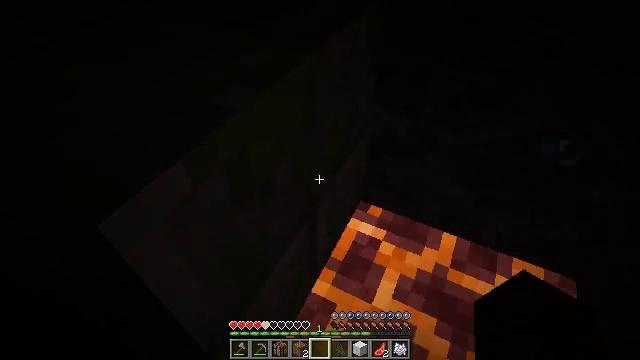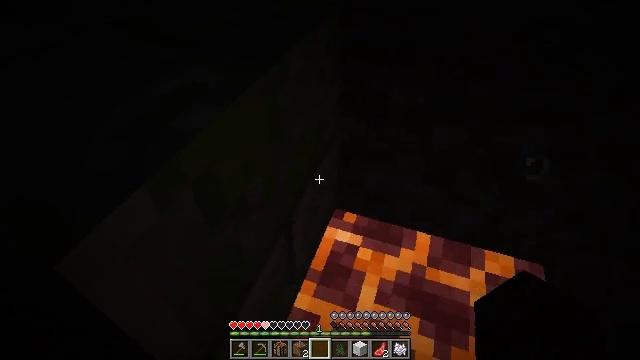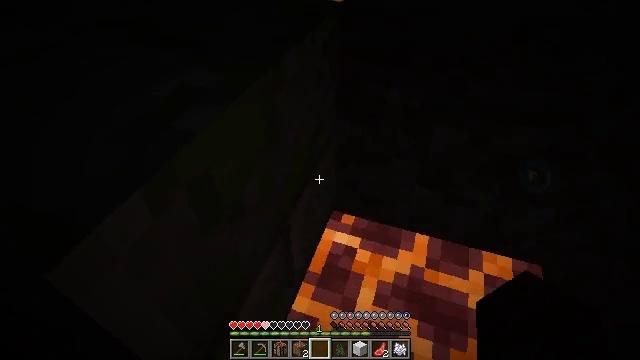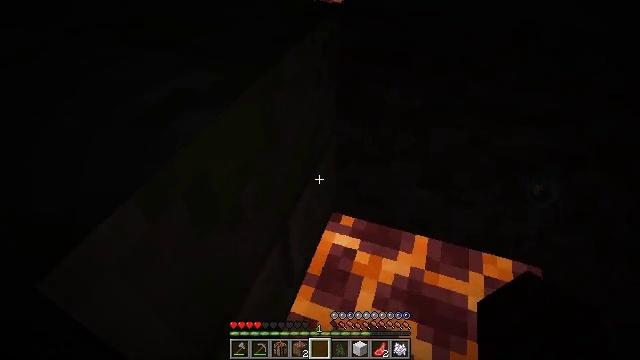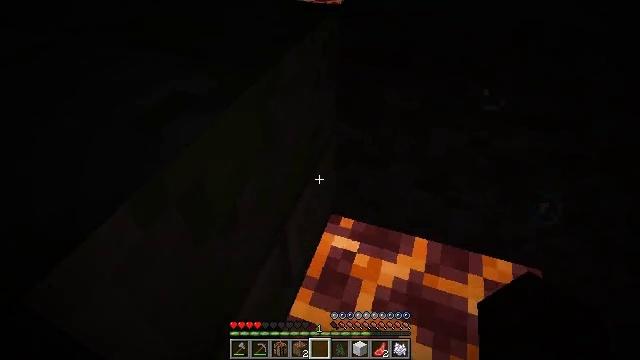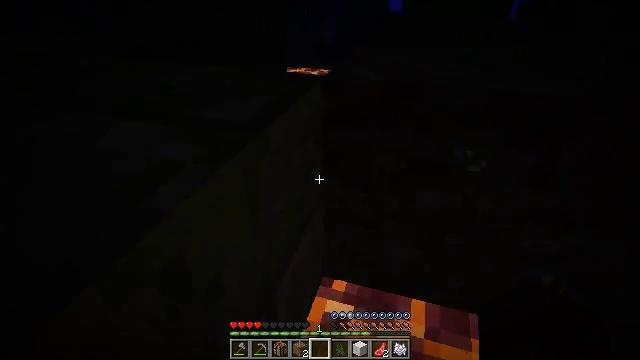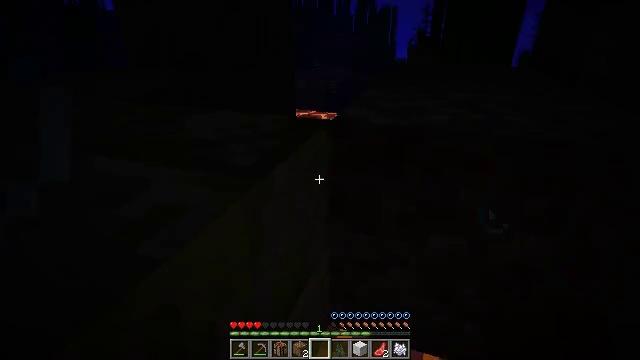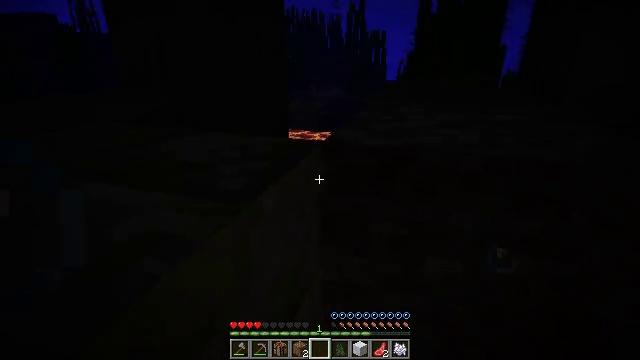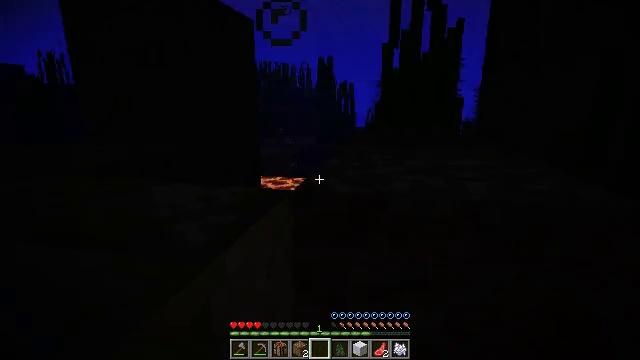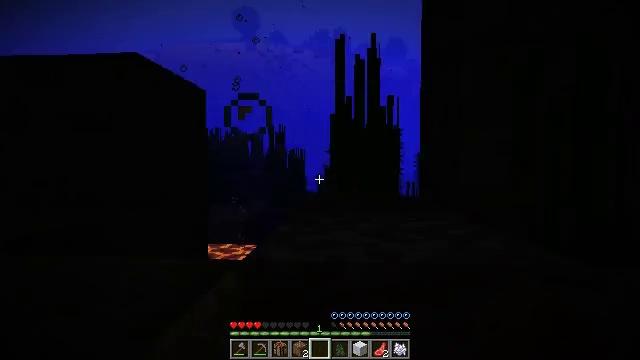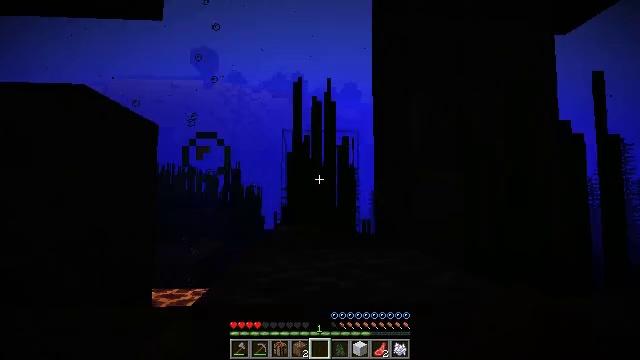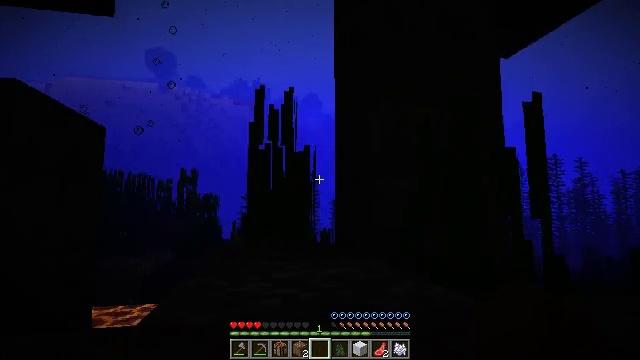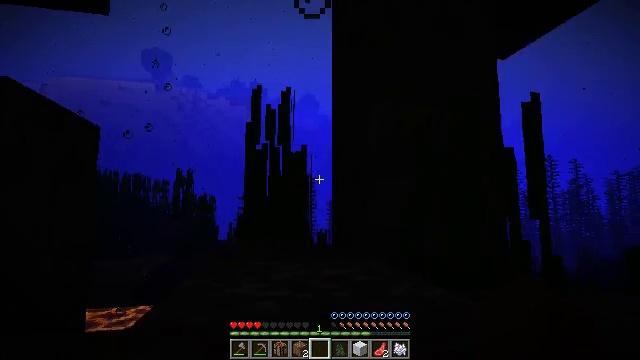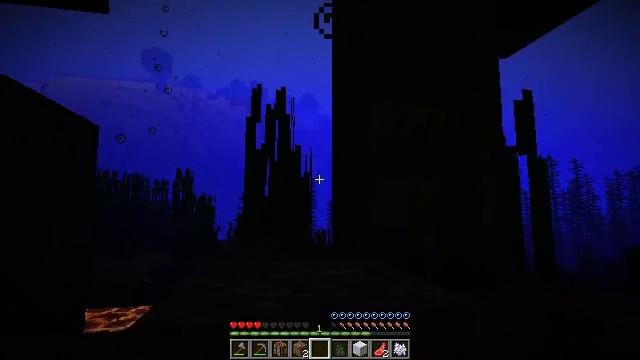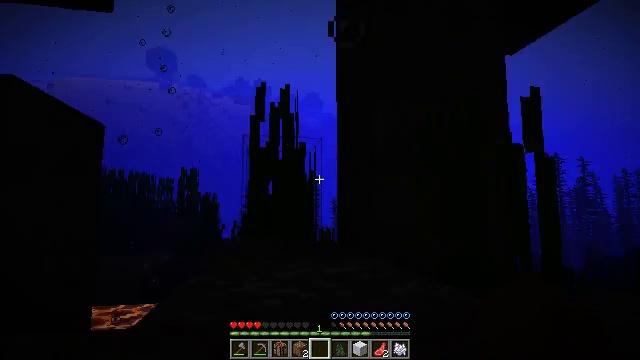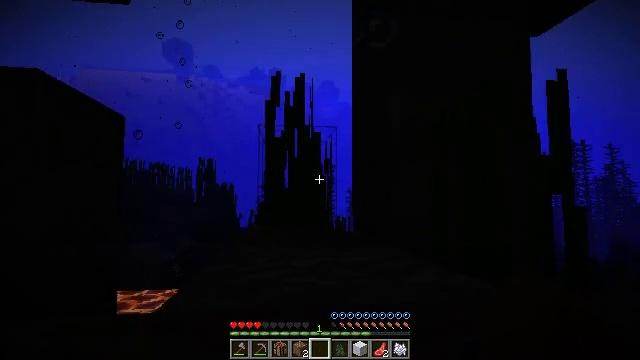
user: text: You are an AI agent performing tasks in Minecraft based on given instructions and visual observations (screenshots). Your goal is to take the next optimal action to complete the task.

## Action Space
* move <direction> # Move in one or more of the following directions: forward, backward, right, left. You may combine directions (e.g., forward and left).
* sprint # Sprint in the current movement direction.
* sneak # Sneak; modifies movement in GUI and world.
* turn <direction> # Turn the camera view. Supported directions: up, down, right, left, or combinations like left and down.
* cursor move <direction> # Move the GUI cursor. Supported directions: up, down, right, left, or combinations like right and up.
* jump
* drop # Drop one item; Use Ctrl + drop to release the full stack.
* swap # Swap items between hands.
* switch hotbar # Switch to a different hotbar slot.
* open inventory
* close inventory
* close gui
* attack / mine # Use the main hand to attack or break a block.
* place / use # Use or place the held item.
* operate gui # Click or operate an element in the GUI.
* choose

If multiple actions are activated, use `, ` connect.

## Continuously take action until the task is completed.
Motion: motion action
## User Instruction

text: Drop a cod.
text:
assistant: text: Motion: move forward, sneak, turn right and up
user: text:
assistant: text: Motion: move forward, sneak
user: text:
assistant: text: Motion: move forward, sneak
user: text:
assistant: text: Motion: move forward, sneak
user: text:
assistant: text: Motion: move forward, sneak, turn right and up
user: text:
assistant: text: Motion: move forward, sneak, turn left and up
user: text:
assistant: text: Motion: move forward, sneak, turn right and up
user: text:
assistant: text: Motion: move forward, sneak, turn right and up
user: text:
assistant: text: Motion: move forward, sneak, turn right and up
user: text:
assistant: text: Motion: sneak, turn right and up
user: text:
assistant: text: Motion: sneak, turn right and up
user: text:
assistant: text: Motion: sneak
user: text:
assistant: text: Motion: sneak
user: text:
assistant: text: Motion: sneak
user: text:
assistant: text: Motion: sneak, turn left and down
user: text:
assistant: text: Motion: sneak, turn down
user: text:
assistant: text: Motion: sneak, turn down
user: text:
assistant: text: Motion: sneak, turn down
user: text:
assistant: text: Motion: sneak, turn right
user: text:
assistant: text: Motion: sneak
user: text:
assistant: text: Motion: sneak, jump
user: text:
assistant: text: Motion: sneak, jump
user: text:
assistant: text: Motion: sneak, jump
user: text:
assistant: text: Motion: sneak, jump
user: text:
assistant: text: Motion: sneak, jump
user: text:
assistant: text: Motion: sneak, jump
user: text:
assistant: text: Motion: sneak, jump
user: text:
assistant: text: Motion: sneak, jump
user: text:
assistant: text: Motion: sneak, jump
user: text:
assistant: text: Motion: sneak, jump